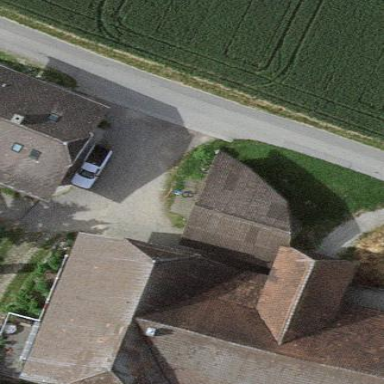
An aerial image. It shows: Rural barn.